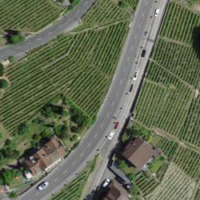
EUNIS habitat code: 57
Species observed at this site:
Corvus corone
Cyanistes caeruleus
Sturnus vulgaris
Chloris chloris
Emberiza cirlus
Passer domesticus
Sylvia atricapilla
Columba palumbus
Turdus merula
Lampyris noctiluca
Parus major
Vanessa atalanta
Milvus migrans
Milvus milvus
Phoenicurus phoenicurus
Delichon urbicum